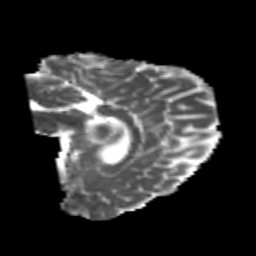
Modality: MD
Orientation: sagittal
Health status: healthy
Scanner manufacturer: philips
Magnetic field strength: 3 T
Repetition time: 6.964 s
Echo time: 0.092 s